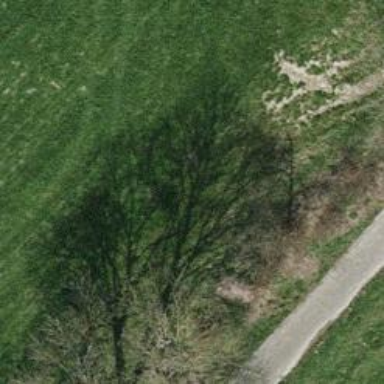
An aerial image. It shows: Beautiful tree in nature.